Aerial crown-view tile of a tropical tree (Barro Colorado Island, Panama), acquired 20241216:
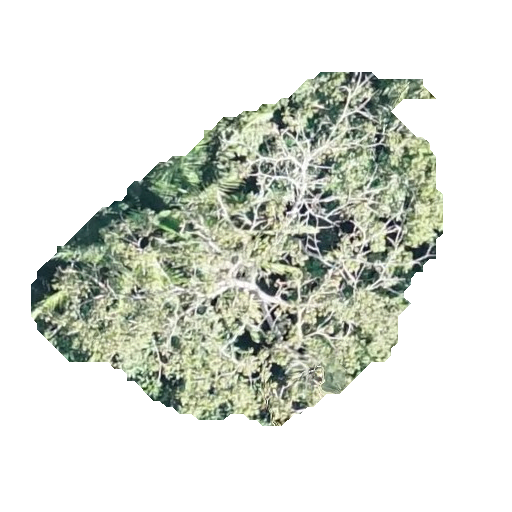
Species: Pseudobombax septenatum
GBIF accepted scientific name: Pseudobombax septenatum
Crown area: 137.261 m²